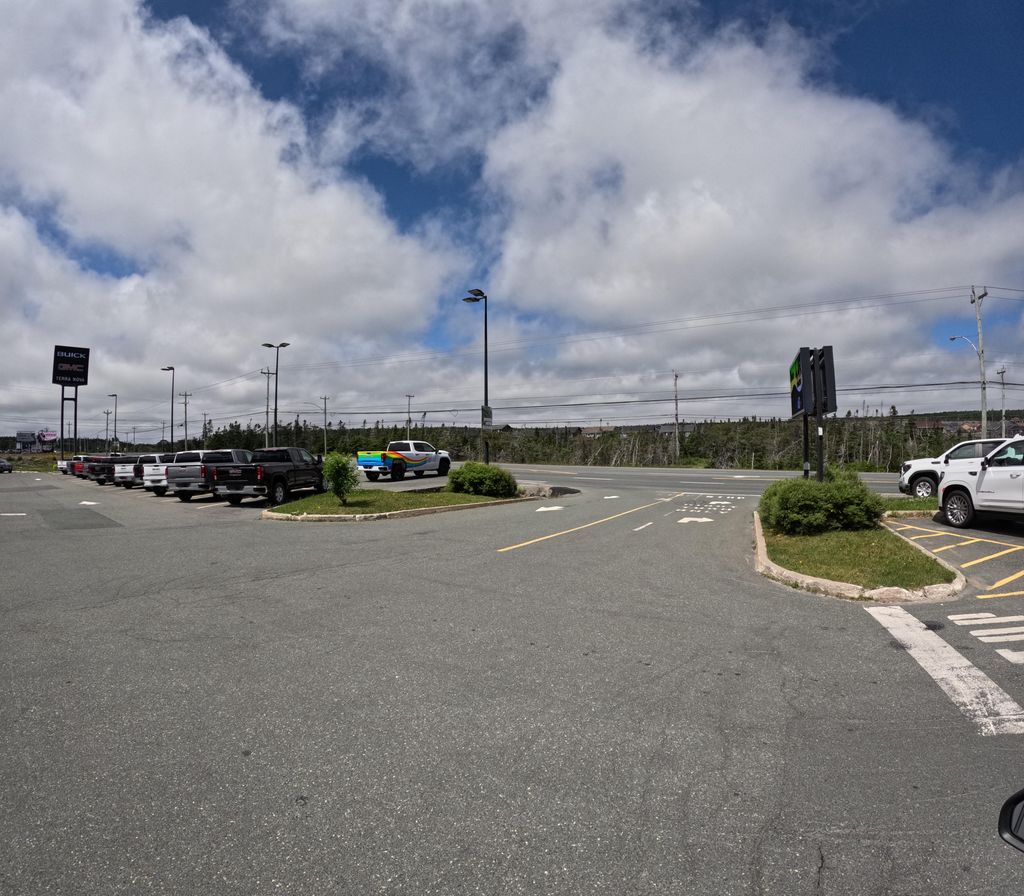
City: st_johns